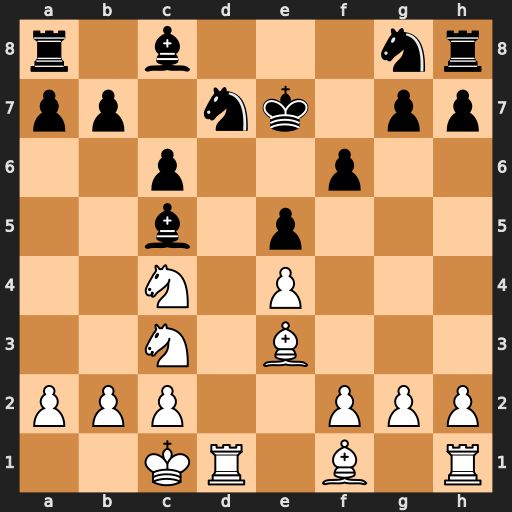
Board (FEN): r1b3nr/pp1nk1pp/2p2p2/2b1p3/2N1P3/2N1B3/PPP2PPP/2KR1B1R
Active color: w
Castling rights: -
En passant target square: -
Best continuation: Rxd7+ Kxd7 Bxc5